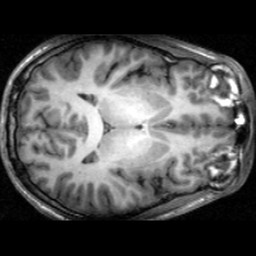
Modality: T1w
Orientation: axial
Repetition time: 0.008948 s
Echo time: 0.001784 s